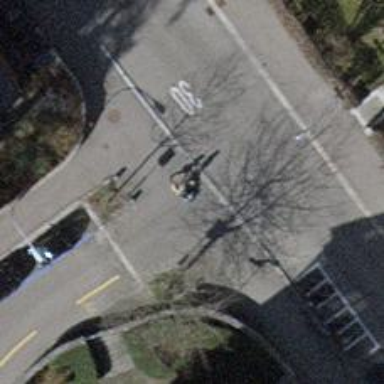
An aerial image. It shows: Unmarked crossing with traffic calming table on the road.